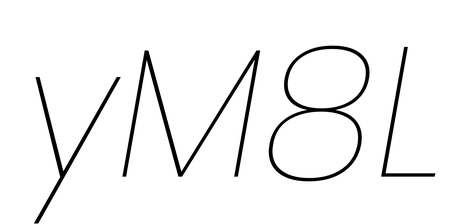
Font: Poppins-ThinItalic